Interaction volume radius: 5 \u00c5
Interaction volume height: 15 \u00c5
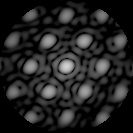
Disorder parameter: 0.2799